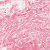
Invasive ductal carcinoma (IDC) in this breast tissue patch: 0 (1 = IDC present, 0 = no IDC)